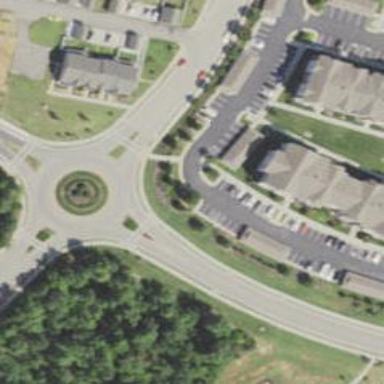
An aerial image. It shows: Marked road crossing.